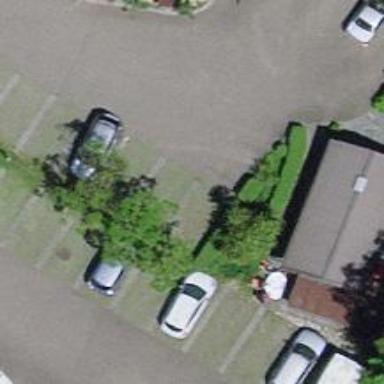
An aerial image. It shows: Asphalt parking aisle road for service vehicles.